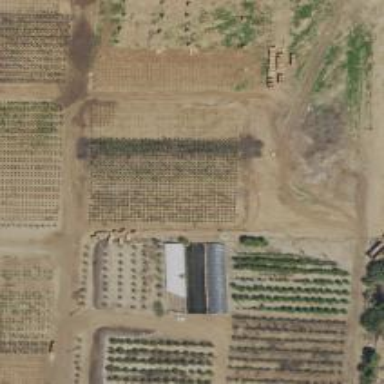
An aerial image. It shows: Shrub plant nursery.